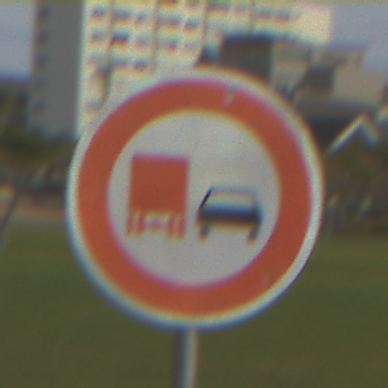
Verkehrszeichen: UeberholverbotKraftfahrzeuge
Umgebung: Outdoor, Suburban
Tageszeit: MorningAfternoon
Wetter: PartlyCloudy
Licht: Natural
Jahreszeit: NotSpecified
Kontrast: HighContrast